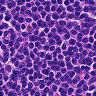
Metastatic tissue present: no